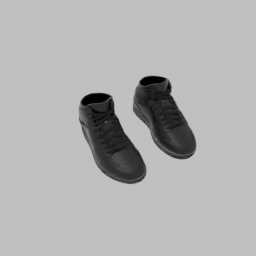
Label: people